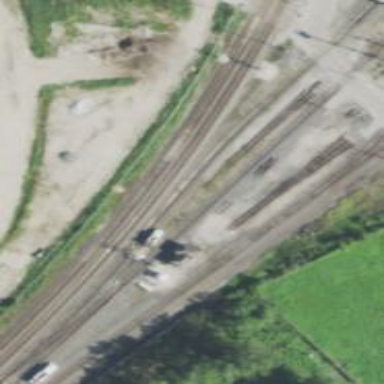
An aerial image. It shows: Railway yard in service.